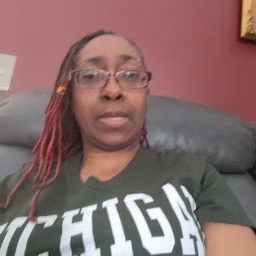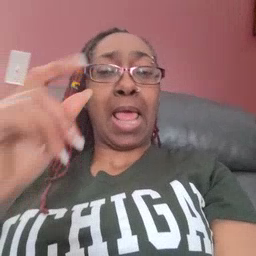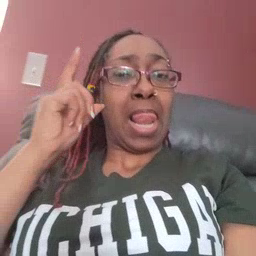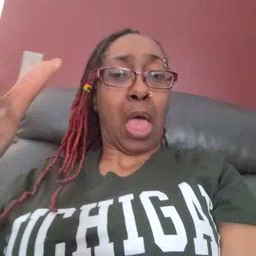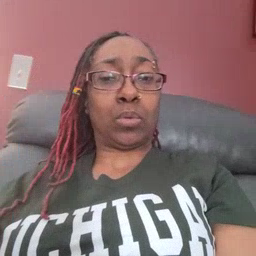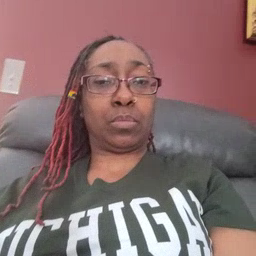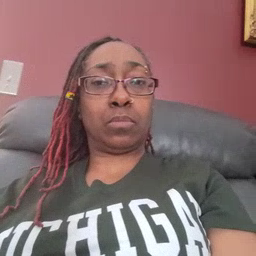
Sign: loud